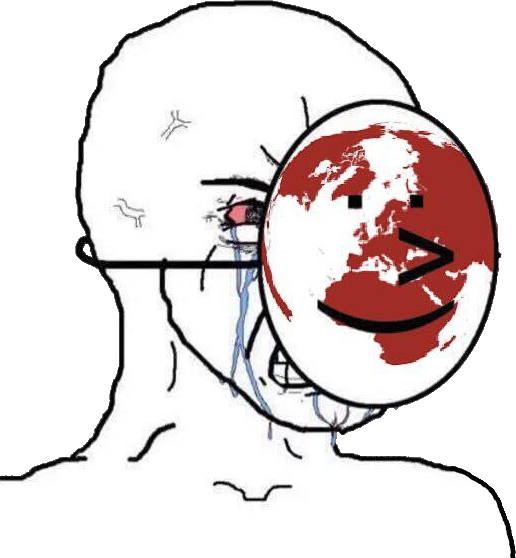
Label: 5_Crying_Wojak